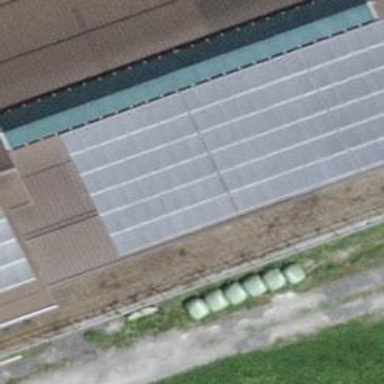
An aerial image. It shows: Solar power generator utilizing photovoltaic technology with solar photovoltaic panels.